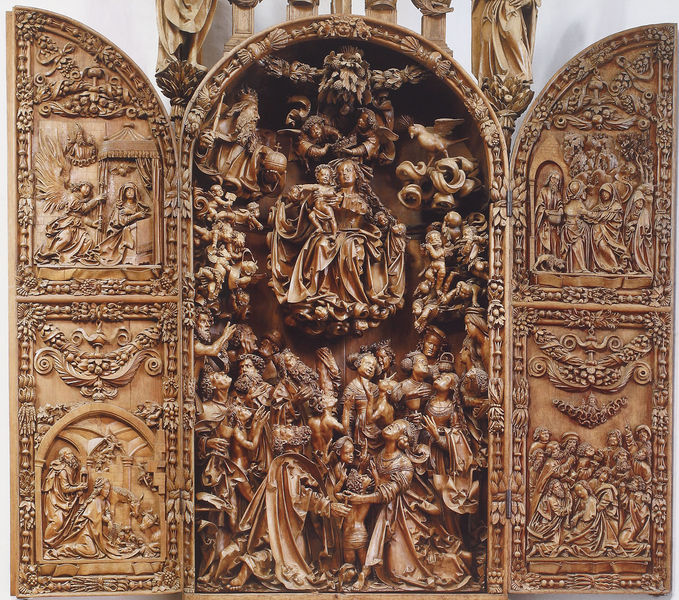
Titel: Marienaltar der Wallfahrts- und Pfarrkirche St. Maria am grünen Anger in Mauer bei Melk
Standort: Melk, Wallfahrts- und Pfarrkirche St. Maria am grünen Anger (EU - AUT)
Schlagwörter: flügel, gott, vogel, frauen, menschen, holz, männer, tür, leute, ornament, bart, bärte, kirche, figur, gold, mantel, kind, mutter, personen, girlande, renaissance, esel, kinder, engel, skulptur, relief, bogen, türen, figuren, rundbogen, könig, ornamente, metall, tor, messing, offen, kreuz, plastisch, jungfrau, kugel, kunst, altar, hochaltar, schnitzerei, christus, jesus, jesus christus, krönung, heilige, geöffnet, heilig, maria, madonna, mutter gottes, ochse, dyptichon, nussholz, heimsuchung, himmelfahrt, joseph, verkündigung, geburt, erlöser, gewölbt, gottesmutter, buchsbaum, flügeltüren, voll, flügelaltar, triptychon, gottvater, kinde, dreikönige, diptychon, messias, gottessohn, sohn gottes, unsere liebe frau, heilige maria, christkind, flüel, madonna mit dem kind, esus, christkönig, heilland, erretter, jesus von nazaret, gottesgebärerin, maria von nazaret, geshnitzt